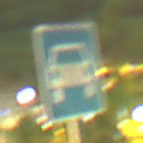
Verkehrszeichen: Kraftfahrstrasse
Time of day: Night
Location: Outdoor (Urban)
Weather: PartlyCloudy
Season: NotSpecified
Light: Artificial